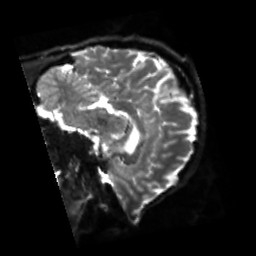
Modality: sbref
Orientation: sagittal
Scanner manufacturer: siemens
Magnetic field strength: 3 T
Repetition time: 4 s
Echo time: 0.0594 s